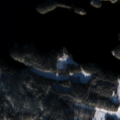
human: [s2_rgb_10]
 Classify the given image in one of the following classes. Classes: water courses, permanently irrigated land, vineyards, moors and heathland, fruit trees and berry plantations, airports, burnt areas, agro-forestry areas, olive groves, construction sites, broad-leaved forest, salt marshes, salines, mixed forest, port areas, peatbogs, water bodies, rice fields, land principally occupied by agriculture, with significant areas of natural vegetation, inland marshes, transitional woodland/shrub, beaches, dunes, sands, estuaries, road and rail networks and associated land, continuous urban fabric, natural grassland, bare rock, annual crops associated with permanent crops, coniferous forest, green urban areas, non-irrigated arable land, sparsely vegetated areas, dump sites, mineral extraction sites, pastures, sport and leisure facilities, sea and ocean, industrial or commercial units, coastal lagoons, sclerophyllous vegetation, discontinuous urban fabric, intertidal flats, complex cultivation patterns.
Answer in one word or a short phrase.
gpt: land principally occupied by agriculture, with significant areas of natural vegetation, coniferous forest, mixed forest, water bodies